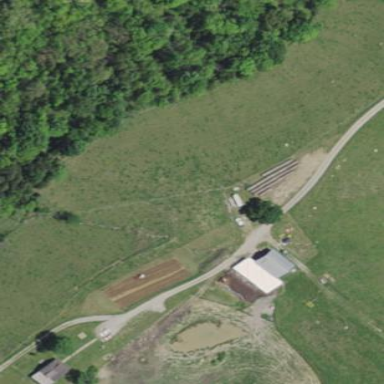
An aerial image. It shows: Farmyard area.